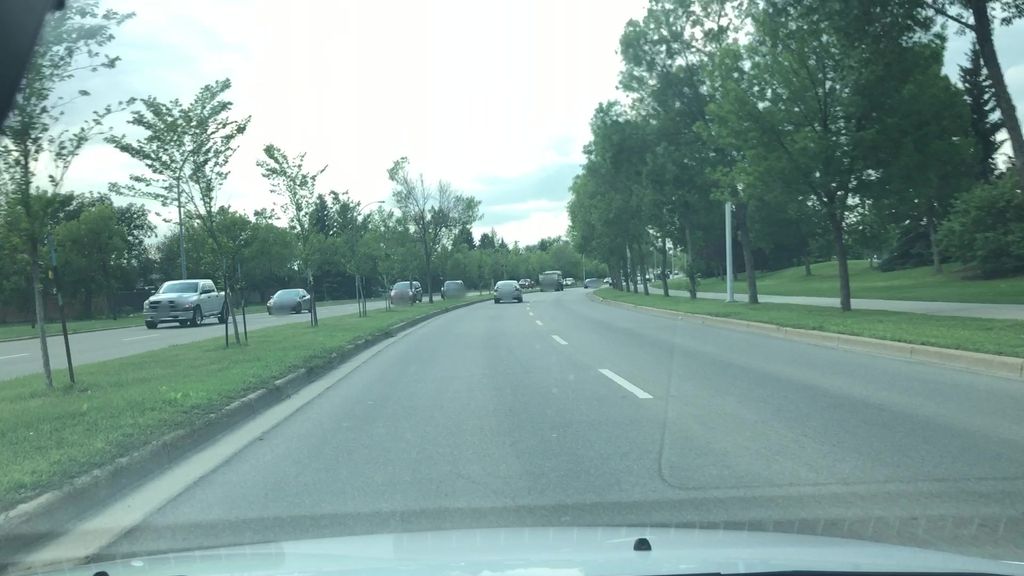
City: edmonton